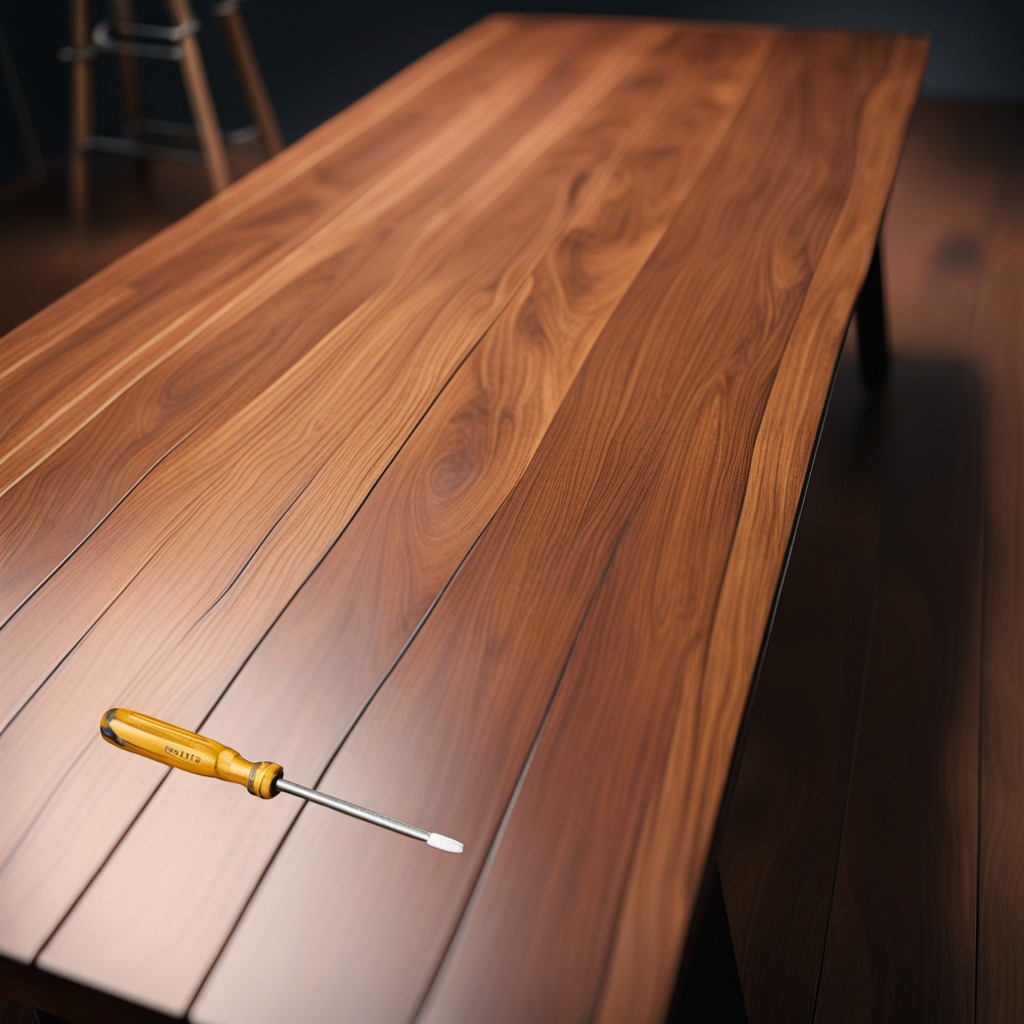
A screwdriver is lying on a wooden table in a carpentry studio rich wood textures side lighting